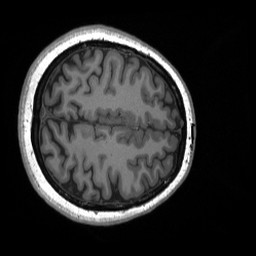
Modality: T1w
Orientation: axial
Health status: ill
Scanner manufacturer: siemens
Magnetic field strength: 3 T
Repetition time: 2.3 s
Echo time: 0.00243 s